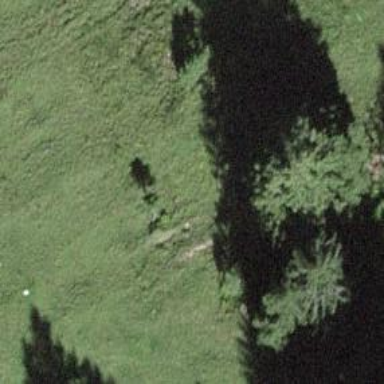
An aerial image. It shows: Backcountry hike trail.